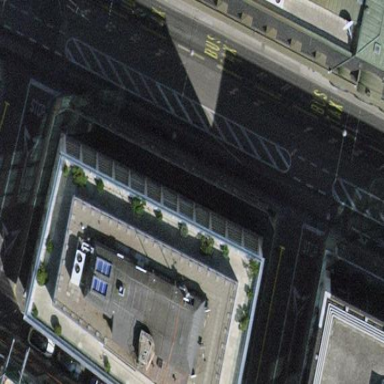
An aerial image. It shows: Bank building.